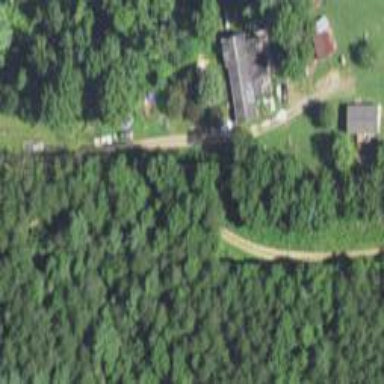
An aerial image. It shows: Driveway.